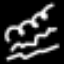
Label: squiggle